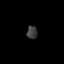
Tissue: prostate
Cell type: T cells
Senescence score: 0.6902
Nuclear area (px): 133
Mean DAPI intensity: 62.15